Field crop: maize
Growth stage: 2
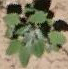
Species: chenopodium